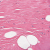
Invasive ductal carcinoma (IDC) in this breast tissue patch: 0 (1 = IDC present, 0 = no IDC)